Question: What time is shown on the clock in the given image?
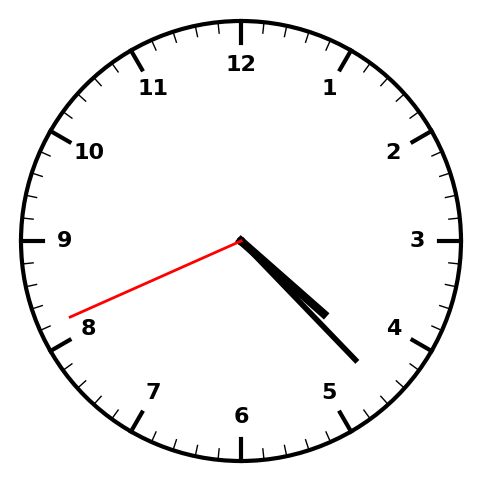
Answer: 04:22:41